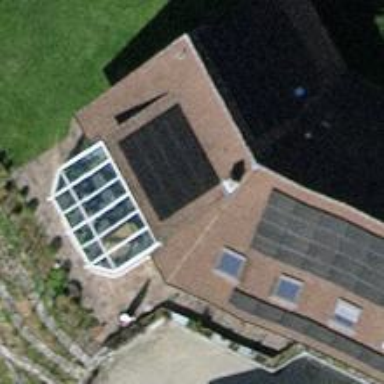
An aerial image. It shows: Solar power generator with photovoltaic panels.